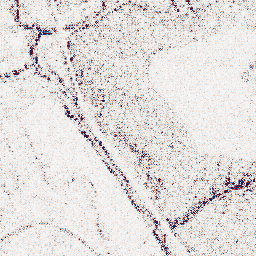
Category: wavelet
Decomposition family: wavelet_biorthogonal
Decomposition parameters: wavelet: bior2.4
level: 1
Upsampling method: regularized
Upsampling parameters: scale: 4
lambda_reg: 0.01
Upsampling scale: 4